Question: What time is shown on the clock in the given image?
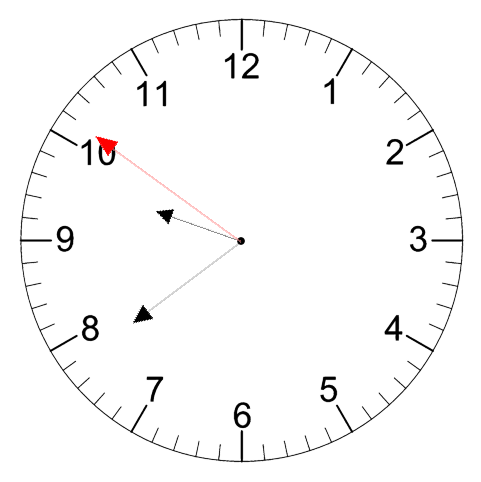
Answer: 09:38:51